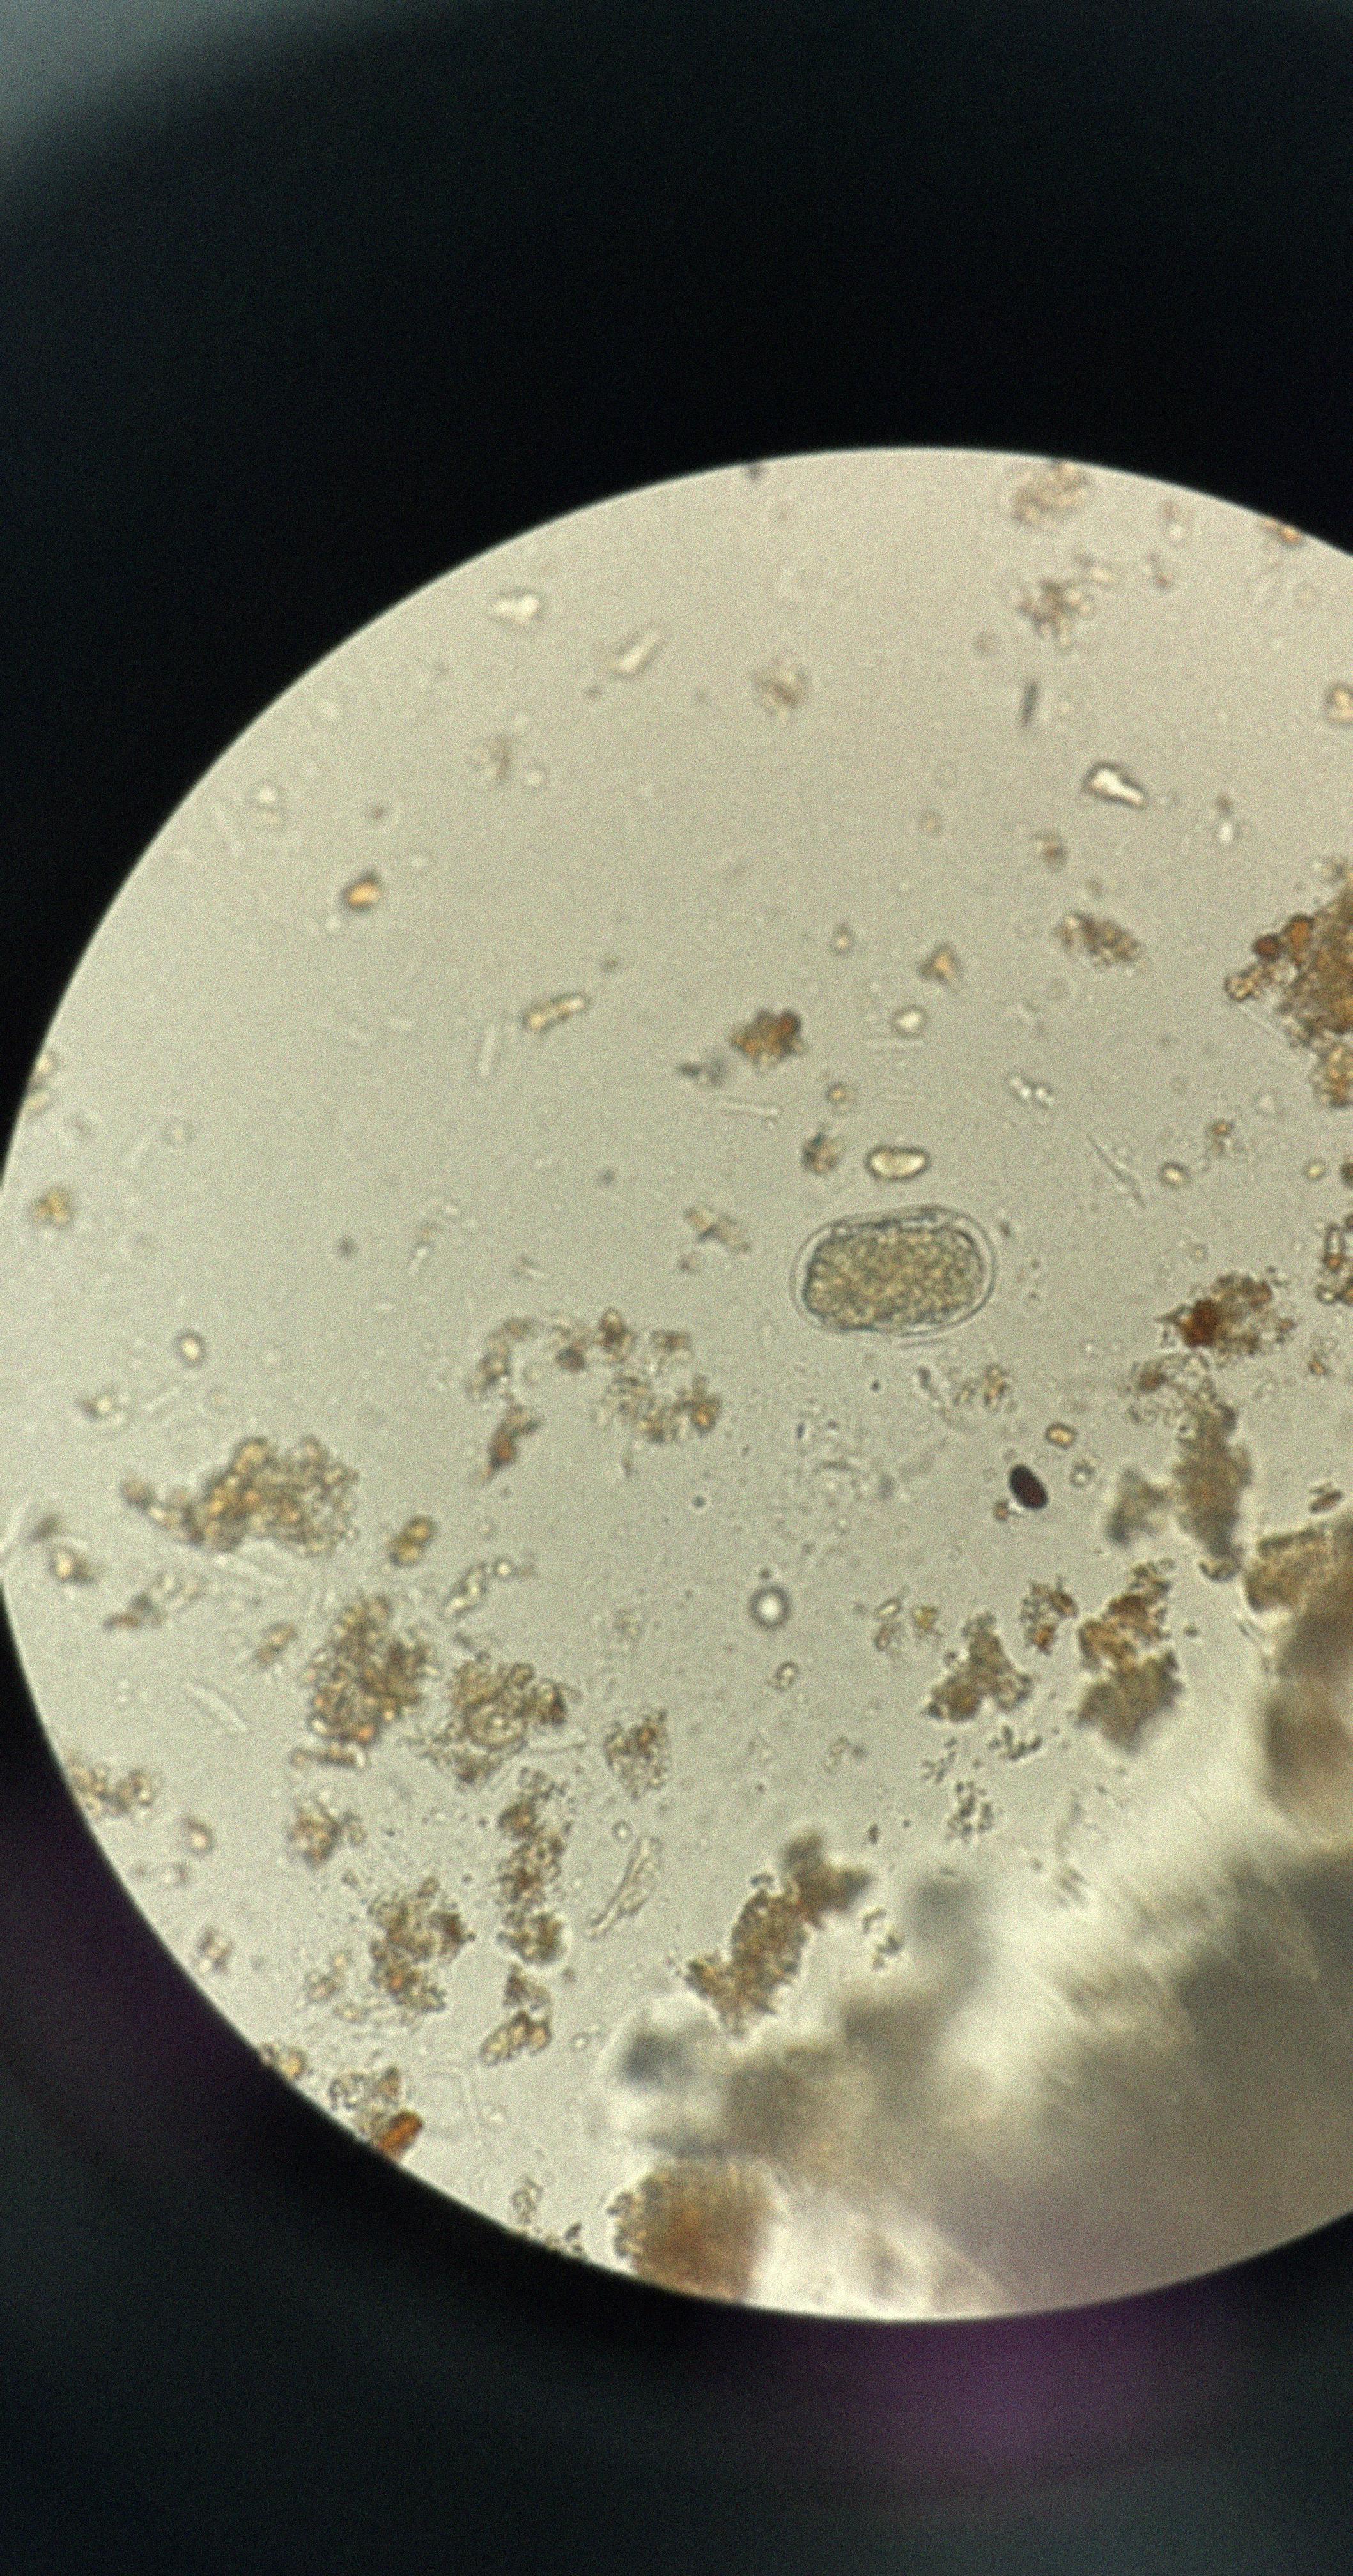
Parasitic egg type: Hookworm egg